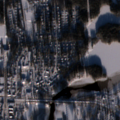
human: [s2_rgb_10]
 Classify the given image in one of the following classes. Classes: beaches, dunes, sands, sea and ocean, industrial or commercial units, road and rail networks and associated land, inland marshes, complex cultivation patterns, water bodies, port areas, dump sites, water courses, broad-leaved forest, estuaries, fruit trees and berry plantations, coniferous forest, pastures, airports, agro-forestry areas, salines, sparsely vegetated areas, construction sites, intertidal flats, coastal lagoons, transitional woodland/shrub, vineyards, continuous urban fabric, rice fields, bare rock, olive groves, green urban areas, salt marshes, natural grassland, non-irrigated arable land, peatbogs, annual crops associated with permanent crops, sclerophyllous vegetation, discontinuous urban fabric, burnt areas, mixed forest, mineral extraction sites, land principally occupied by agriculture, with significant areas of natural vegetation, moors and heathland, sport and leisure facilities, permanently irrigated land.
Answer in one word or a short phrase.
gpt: discontinuous urban fabric, industrial or commercial units, land principally occupied by agriculture, with significant areas of natural vegetation, water bodies